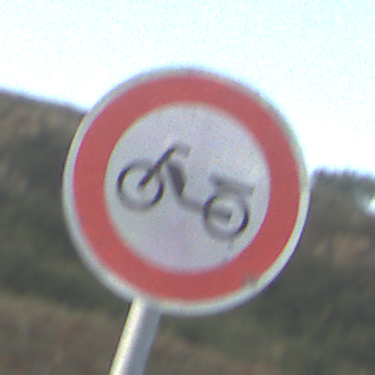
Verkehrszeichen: VerbotMofas
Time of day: SunriseSunset
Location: Outdoor (RoadRail)
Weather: PartlyCloudy
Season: NotSpecified
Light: Natural